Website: bh-photo
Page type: address-validator
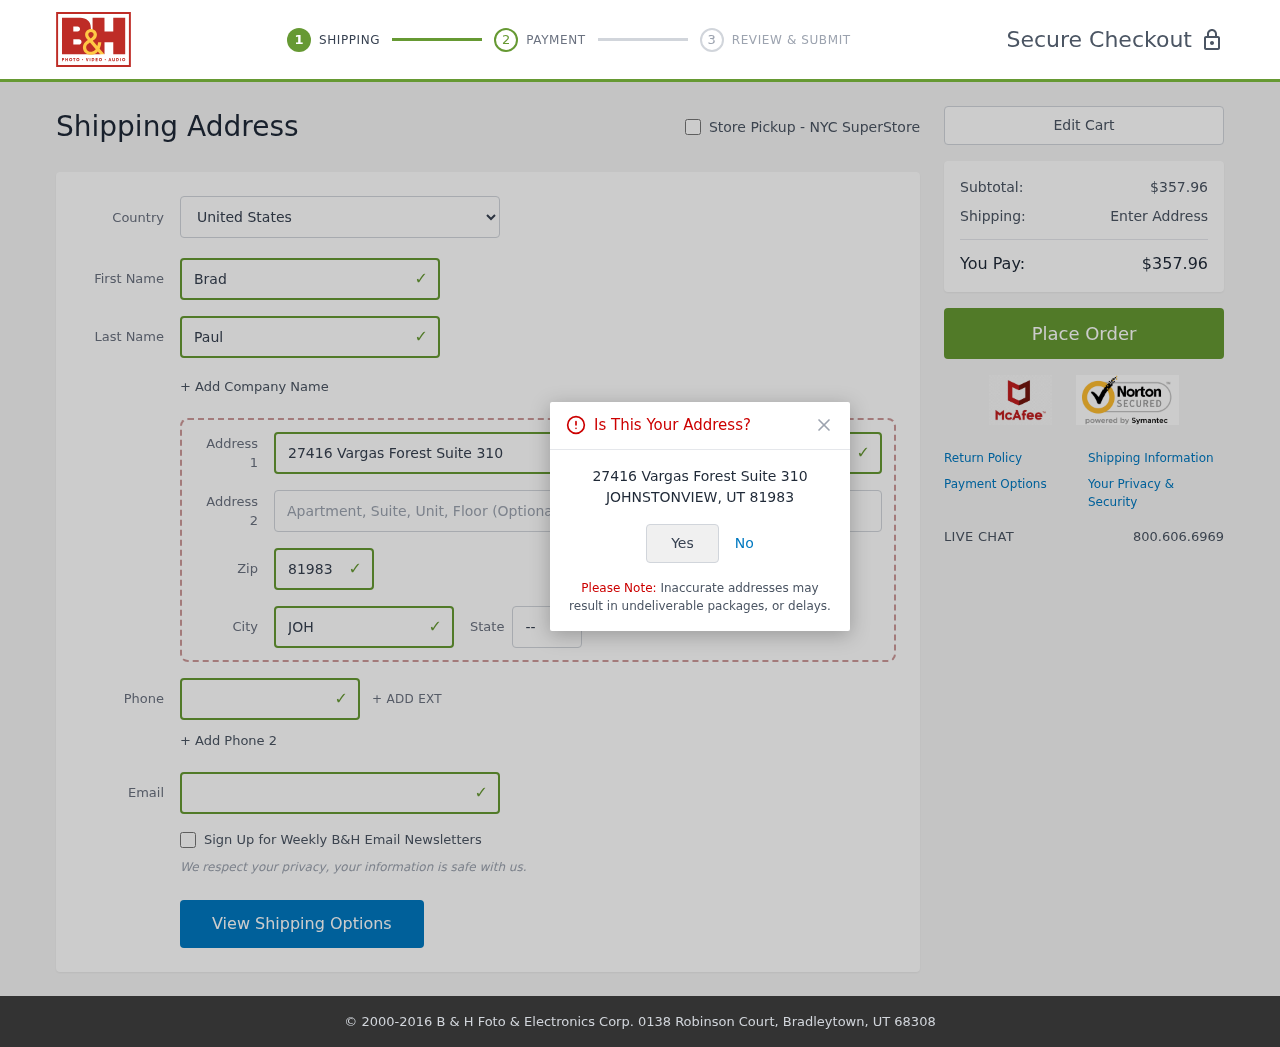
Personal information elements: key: PII_CITY
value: Johnstonview
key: PII_COUNTRY
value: United States
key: PII_EMAIL
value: brad_paul@gmail.com
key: PII_FIRSTNAME
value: Brad
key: PII_LASTNAME
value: Paul
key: PII_PHONE
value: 2783377131
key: PII_POSTCODE
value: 81983
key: PII_STATE_ABBR
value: UT
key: PII_STREET
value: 27416 Vargas Forest Suite 310
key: PII_CITY_CONFIRM
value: JOHNSTONVIEW
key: PII_POSTCODE_FULL
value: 81983
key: PII_POSTCODE_NUMERIC
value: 81983
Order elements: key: ORDER_SUBTOTAL
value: $357.96
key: ORDER_TOTAL
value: $357.96